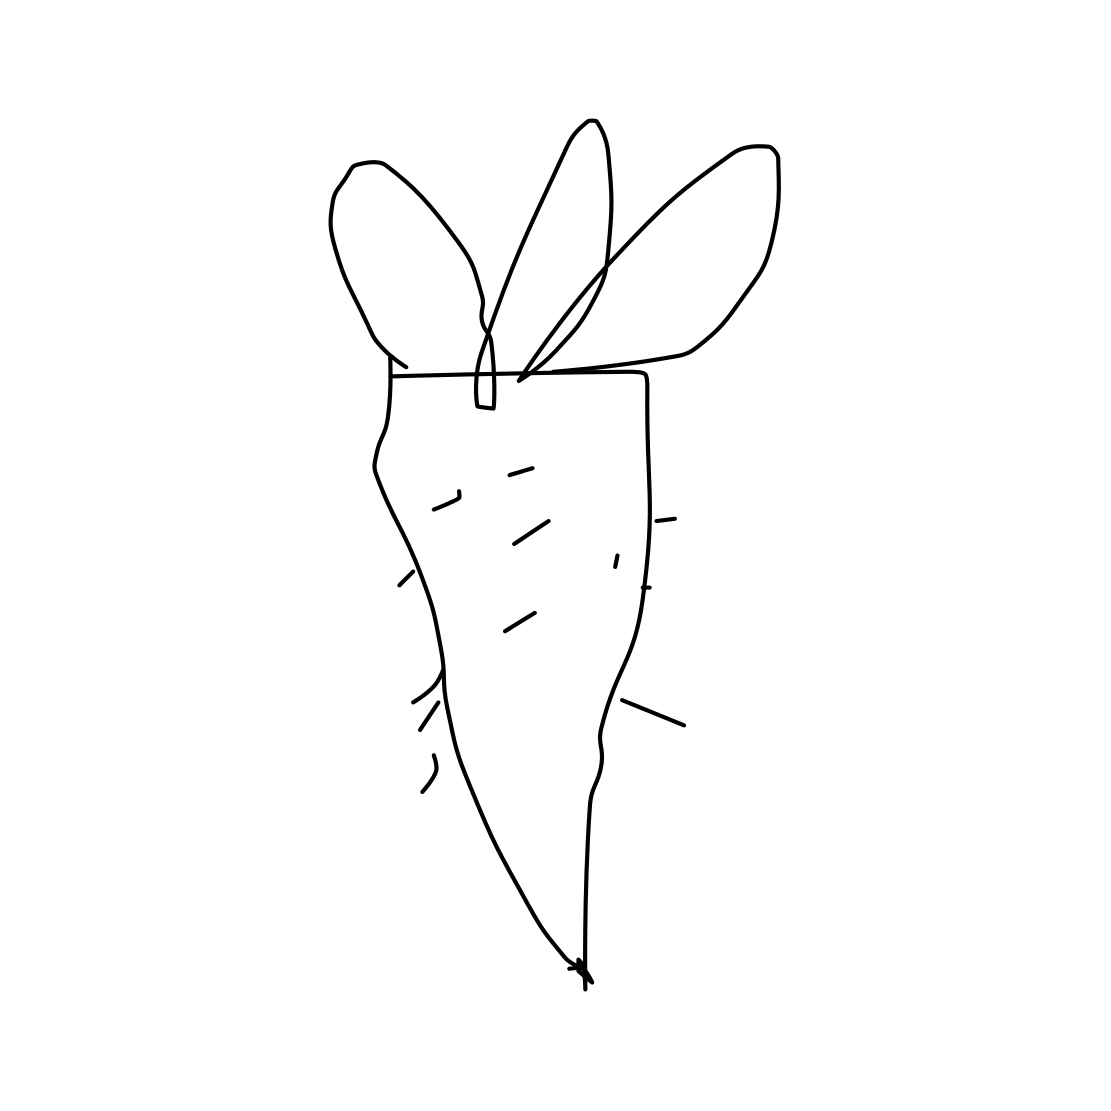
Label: carrot